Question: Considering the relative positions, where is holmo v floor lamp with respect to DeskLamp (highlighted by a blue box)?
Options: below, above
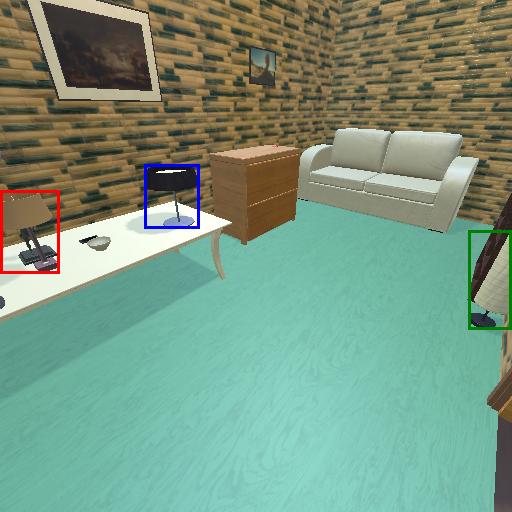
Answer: below